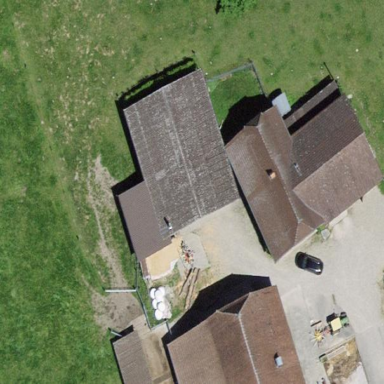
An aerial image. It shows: Group of garages.